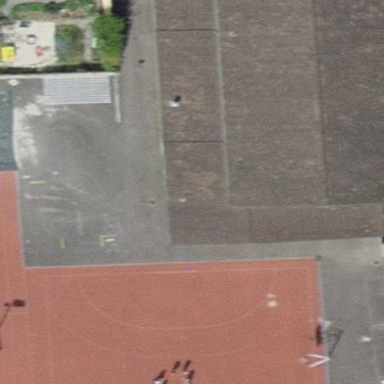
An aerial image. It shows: Sports center building.